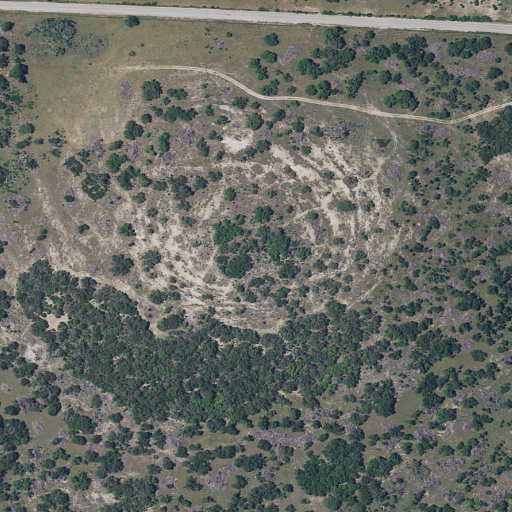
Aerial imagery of mountain in Texas named Fivemile Hill containing evergreen forest, shrub, open development, low intensity development, and grassland